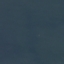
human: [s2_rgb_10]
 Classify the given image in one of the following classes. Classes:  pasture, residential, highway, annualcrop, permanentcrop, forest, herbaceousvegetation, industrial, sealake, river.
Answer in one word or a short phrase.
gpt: SeaLake